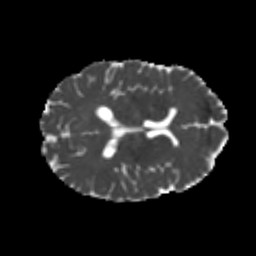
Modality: MD
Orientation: axial
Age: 23
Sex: female
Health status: healthy
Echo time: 0.074 s